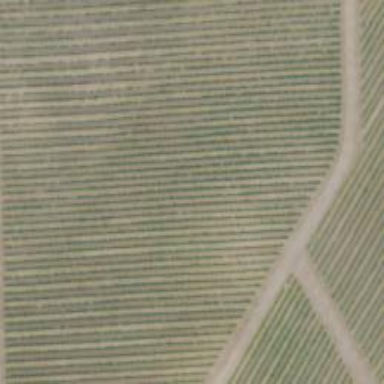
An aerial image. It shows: Vineyard with grape crops.